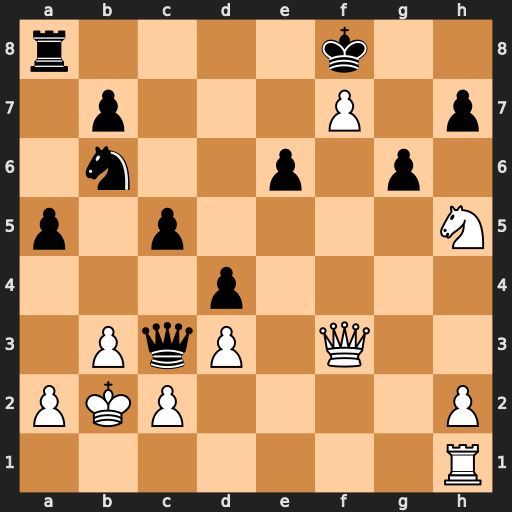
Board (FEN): r4k2/1p3P1p/1n2p1p1/p1p4N/3p4/1PqP1Q2/PKP4P/7R
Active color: w
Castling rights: -
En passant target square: -
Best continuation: Kb1 Na4 bxa4 Ra6 Qxb7 Qb4+ Qxb4